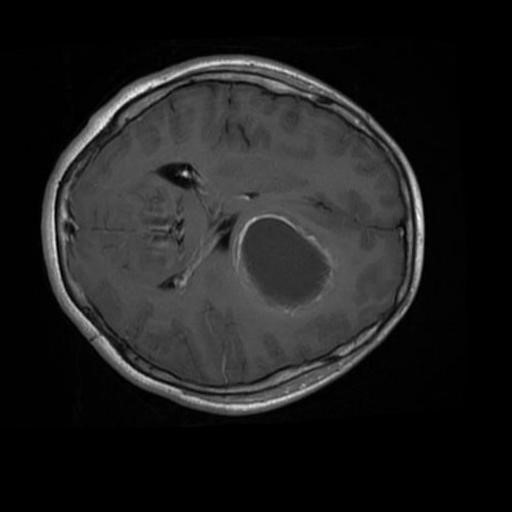
Label: brain_glioma